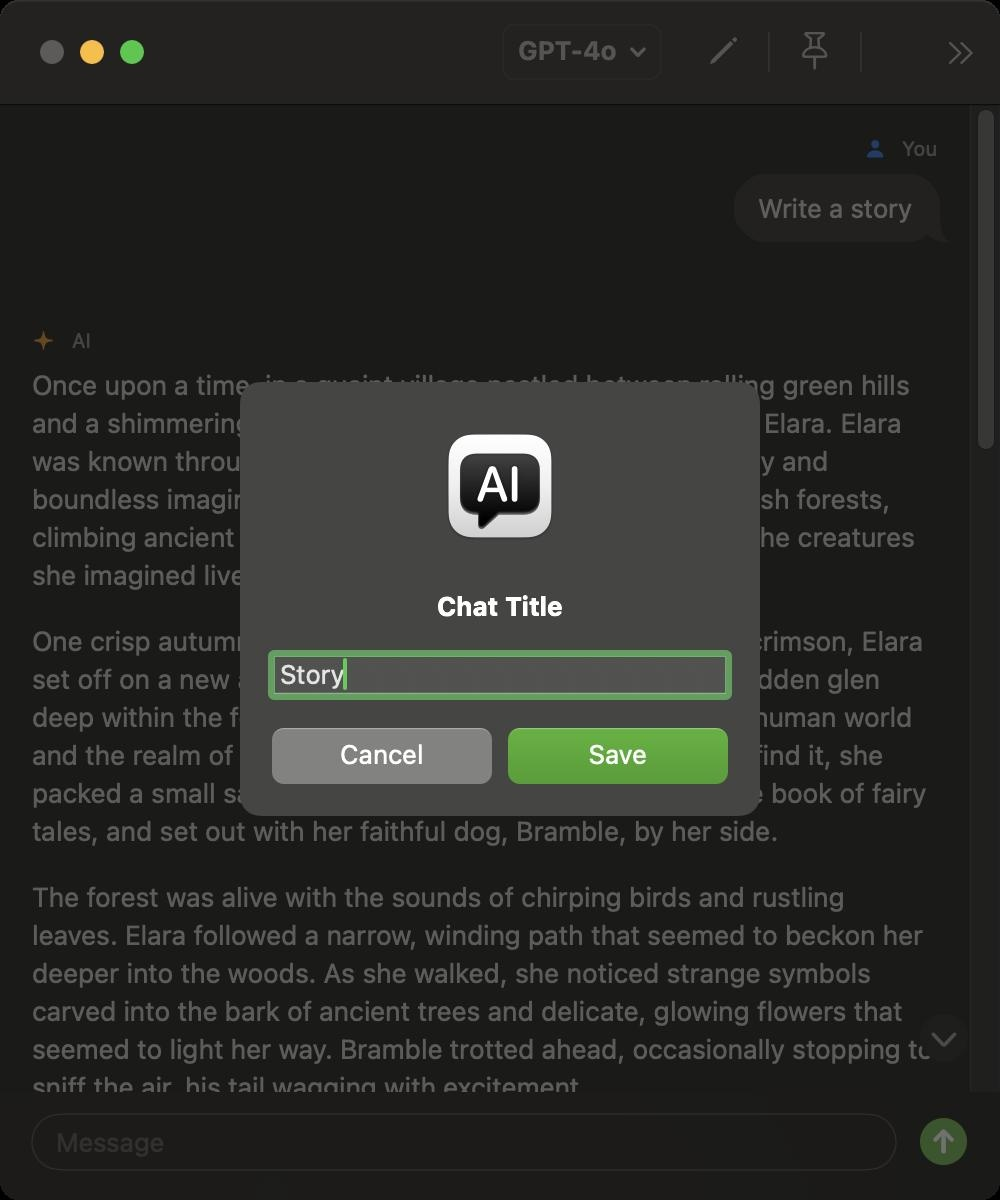
Accessibility tree:
{"name": "", "role": "AXWindow", "description": null, "role_description": "standard window", "value": null, "position": "614.00;235.00", "size": "500;600", "children": [{"name": null, "role": "AXGroup", "description": null, "role_description": "group", "value": null, "position": "0.00;0.00", "size": "500;600", "children": [{"name": null, "role": "AXScrollArea", "description": null, "role_description": "scroll area", "value": null, "position": "0.00;52.00", "size": "500;494", "children": [{"name": null, "role": "AXStaticText", "description": null, "role_description": "text", "value": "You", "position": "433.50;68.00", "size": "36;13", "children": []}, {"name": null, "role": "AXStaticText", "description": null, "role_description": "text", "value": "Write a story ", "position": "379.00;96.23", "size": "81;16", "children": []}, {"name": null, "role": "AXStaticText", "description": null, "role_description": "text", "value": "AI", "position": "17.00;164.23", "size": "29;13", "children": []}, {"name": null, "role": "AXGroup", "description": null, "role_description": "group", "value": null, "position": "16.00;183.50", "size": "453;1422", "children": [{"name": null, "role": "AXGroup", "description": null, "role_description": "group", "value": null, "position": "16.00;183.50", "size": "453;1422", "children": [{"name": "", "role": "AXScrollArea", "description": "", "role_description": "scroll area", "value": "", "position": "16.00;184.00", "size": "453;1422", "children": [{"name": "", "role": "AXWebArea", "description": "", "role_description": "HTML content", "value": "", "position": "16.00;184.00", "size": "453;1422", "children": [{"name": "", "role": "AXGroup", "description": "", "role_description": "group", "value": "", "position": "16.00;184.00", "size": "453;114", "children": [{"name": "", "role": "AXStaticText", "description": "", "role_description": "text", "value": "Once upon a time, in a quaint village nestled between rolling green hills and a shimmering blue lake, there lived a young girl named Elara. Elara was known throughout the village for her insatiable curiosity and boundless imagination. She spent her days exploring the lush forests, climbing ancient trees, and crafting whimsical tales about the creatures she imagined lived there.", "position": "16.00;185.00", "size": "442;111", "children": []}]}, {"name": "", "role": "AXGroup", "description": "", "role_description": "group", "value": "", "position": "16.00;312.00", "size": "453;114", "children": [{"name": "", "role": "AXStaticText", "description": "", "role_description": "text", "value": "One crisp autumn morning, as the leaves turned gold and crimson, Elara set off on a new adventure. She had heard whispers of a hidden glen deep within the forest, a place where the veil between the human world and the realm of magic was said to be thin. Determined to find it, she packed a small satchel with bread, cheese, and her favorite book of fairy tales, and set out with her faithful dog, Bramble, by her side.", "position": "16.00;313.00", "size": "448;111", "children": []}]}, {"name": "", "role": "AXGroup", "description": "", "role_description": "group", "value": "", "position": "16.00;440.00", "size": "453;114", "children": [{"name": "", "role": "AXStaticText", "description": "", "role_description": "text", "value": "The forest was alive with the sounds of chirping birds and rustling leaves. Elara followed a narrow, winding path that seemed to beckon her deeper into the woods. As she walked, she noticed strange symbols carved into the bark of ancient trees and delicate, glowing flowers that seemed to light her way. Bramble trotted ahead, occasionally stopping to sniff the air, his tail wagging with excitement.", "position": "16.00;441.00", "size": "451;111", "children": []}]}, {"name": "", "role": "AXGroup", "description": "", "role_description": "group", "value": "", "position": "16.00;568.00", "size": "453;95", "children": [{"name": "", "role": "AXStaticText", "description": "", "role_description": "text", "value": "After hours of walking, Elara and Bramble arrived at a small clearing bathed in dappled sunlight. In the center of the clearing stood a magnificent tree, its trunk wide and gnarled, its branches stretching high into the sky. The tree’s leaves shimmered with an otherworldly light, and at its base, Elara saw a small, ornate door.", "position": "16.00;569.00", "size": "450;92", "children": []}]}, {"name": "", "role": "AXGroup", "description": "", "role_description": "group", "value": "", "position": "16.00;677.00", "size": "453;95", "children": [{"name": "", "role": "AXStaticText", "description": "", "role_description": "text", "value": "Her heart pounding with excitement, Elara approached the door and gently pushed it open. Inside, she found a spiral staircase made of polished wood, leading downward into the heart of the tree. With Bramble at her heels, she descended the staircase, each step echoing softly in the silence.", "position": "16.00;678.00", "size": "434;92", "children": []}]}, {"name": "", "role": "AXGroup", "description": "", "role_description": "group", "value": "", "position": "16.00;786.00", "size": "453;95", "children": [{"name": "", "role": "AXStaticText", "description": "", "role_description": "text", "value": "At the bottom of the stairs, Elara emerged into a breathtaking underground chamber. The walls were adorned with glowing crystals, casting a soft, ethereal light. In the center of the chamber stood a pedestal, upon which rested an ancient, leather-bound book. Intrigued, Elara approached the pedestal and carefully opened the book.", "position": "16.00;787.00", "size": "440;92", "children": []}]}, {"name": "", "role": "AXGroup", "description": "", "role_description": "group", "value": "", "position": "16.00;895.00", "size": "453;95", "children": [{"name": "", "role": "AXStaticText", "description": "", "role_description": "text", "value": "To her astonishment, the pages were filled with moving illustrations and words that seemed to dance across the paper. The book told the story of a long-forgotten kingdom, where humans and magical creatures once lived in harmony. It spoke of a powerful artifact, the Heartstone, which had the ability to restore balance and peace to the world.", "position": "16.00;896.00", "size": "451;92", "children": []}]}, {"name": "", "role": "AXGroup", "description": "", "role_description": "group", "value": "", "position": "16.00;1004.00", "size": "453;76", "children": [{"name": "", "role": "AXStaticText", "description": "", "role_description": "text", "value": "As Elara read, she realized that the Heartstone was hidden somewhere within the forest, waiting for a brave soul to find it and bring it back to the world. Determined to fulfill this quest, Elara closed the book and set off with Bramble to find the Heartstone.", "position": "16.00;1005.00", "size": "443;73", "children": []}]}, {"name": "", "role": "AXGroup", "description": "", "role_description": "group", "value": "", "position": "16.00;1094.00", "size": "453;95", "children": [{"name": "", "role": "AXStaticText", "description": "", "role_description": "text", "value": "Their journey was filled with challenges and wonders. They encountered talking animals, mischievous fairies, and ancient guardians who tested their courage and wisdom. With each trial, Elara grew stronger and more determined. She discovered that the symbols she had seen earlier were clues, guiding her to the Heartstone’s hidden location.", "position": "16.00;1095.00", "size": "448;92", "children": []}]}, {"name": "", "role": "AXGroup", "description": "", "role_description": "group", "value": "", "position": "16.00;1203.00", "size": "453;95", "children": [{"name": "", "role": "AXStaticText", "description": "", "role_description": "text", "value": "Finally, after many days of searching, Elara and Bramble arrived at a secluded grove, where a crystal-clear spring bubbled up from the ground. At the center of the spring, resting on a bed of moss, was the Heartstone. It glowed with a warm, pulsating light, and Elara could feel its power resonating within her.", "position": "16.00;1204.00", "size": "453;92", "children": []}]}, {"name": "", "role": "AXGroup", "description": "", "role_description": "group", "value": "", "position": "16.00;1312.00", "size": "453;76", "children": [{"name": "", "role": "AXStaticText", "description": "", "role_description": "text", "value": "With great reverence, Elara picked up the Heartstone and held it close. As she did, the forest around her seemed to come alive with vibrant colors and harmonious sounds. The magical creatures she had met along her journey appeared, their faces filled with gratitude and joy.", "position": "16.00;1313.00", "size": "453;73", "children": []}]}, {"name": "", "role": "AXGroup", "description": "", "role_description": "group", "value": "", "position": "16.00;1402.00", "size": "453;76", "children": [{"name": "", "role": "AXStaticText", "description": "", "role_description": "text", "value": "Elara returned to her village, the Heartstone in hand, and shared her incredible adventure with her friends and family. The Heartstone’s magic spread throughout the land, healing old wounds and restoring harmony between humans and magical beings.", "position": "16.00;1403.00", "size": "448;73", "children": []}]}, {"name": "", "role": "AXGroup", "description": "", "role_description": "group", "value": "", "position": "16.00;1492.00", "size": "453;114", "children": [{"name": "", "role": "AXStaticText", "description": "", "role_description": "text", "value": "From that day forward, Elara was celebrated as a hero, and her tale was passed down through generations. The village thrived, and the bond between the human world and the realm of magic grew stronger with each passing year. And so, the story of Elara and the Heartstone became a legend, reminding all who heard it of the power of courage, curiosity, and the magic that lies within us all.", "position": "16.00;1493.00", "size": "450;111", "children": []}]}]}]}]}]}, {"name": null, "role": "AXScrollBar", "description": null, "role_description": "scroll bar", "value": 0.0, "position": "485.00;52.00", "size": "15;494", "children": [{"name": null, "role": "AXValueIndicator", "description": null, "role_description": "value indicator", "value": 0.0, "position": "485.00;54.00", "size": "15;172", "children": []}, {"name": null, "role": "AXButton", "description": null, "role_description": "increment arrow button", "value": null, "position": "485.00;52.00", "size": "0;0", "children": []}, {"name": null, "role": "AXButton", "description": null, "role_description": "decrement arrow button", "value": null, "position": "485.00;52.00", "size": "0;0", "children": []}, {"name": null, "role": "AXButton", "description": null, "role_description": "increment page button", "value": null, "position": "485.00;226.00", "size": "15;320", "children": []}, {"name": null, "role": "AXButton", "description": null, "role_description": "decrement page button", "value": null, "position": "485.00;52.00", "size": "15;2", "children": []}]}]}, {"name": null, "role": "AXButton", "description": "Go Down", "role_description": "button", "value": null, "position": "460.00;507.00", "size": "24;24", "children": []}, {"name": null, "role": "AXStaticText", "description": null, "role_description": "text", "value": "Message", "position": "28.00;563.00", "size": "54;16", "children": []}, {"name": null, "role": "AXScrollArea", "description": null, "role_description": "scroll area", "value": null, "position": "22.00;563.00", "size": "420;16", "children": [{"name": null, "role": "AXTextArea", "description": null, "role_description": "text entry area", "value": "", "position": "22.00;563.00", "size": "405;16", "children": []}, {"name": null, "role": "AXScrollBar", "description": null, "role_description": "scroll bar", "value": 0.0, "position": "427.00;563.00", "size": "15;16", "children": []}]}, {"name": null, "role": "AXButton", "description": "Arrow Up Circle", "role_description": "button", "value": null, "position": "460.00;559.00", "size": "24;24", "children": []}]}, {"name": null, "role": "AXToolbar", "description": null, "role_description": "toolbar", "value": null, "position": "0.00;0.00", "size": "500;52", "children": [{"name": null, "role": "AXGroup", "description": null, "role_description": "group", "value": null, "position": "247.00;0.00", "size": "88;52", "children": [{"name": "GPT-4o", "role": "AXPopUpButton", "description": null, "role_description": "pop up button", "value": null, "position": "251.00;12.00", "size": "80;28", "children": []}]}, {"name": null, "role": "AXButton", "description": "Edit Chat", "role_description": "button", "value": null, "position": "344.00;0.00", "size": "36;52", "children": [{"name": null, "role": "AXButton", "description": "Edit Chat", "role_description": "button", "value": null, "position": "353.00;14.00", "size": "18;17", "children": []}]}, {"name": null, "role": "AXButton", "description": "Pin Chat", "role_description": "button", "value": null, "position": "389.00;0.00", "size": "37;52", "children": [{"name": null, "role": "AXButton", "description": "Pin Chat", "role_description": "button", "value": null, "position": "398.00;14.00", "size": "19;22", "children": []}]}, {"name": null, "role": "AXPopUpButton", "description": "more toolbar items", "role_description": "pop up button", "value": null, "position": "465.00;19.00", "size": "26;14", "children": []}]}, {"name": null, "role": "AXButton", "description": null, "role_description": "close button", "value": null, "position": "19.00;18.00", "size": "14;16", "children": []}, {"name": null, "role": "AXButton", "description": null, "role_description": "zoom button", "value": null, "position": "59.00;18.00", "size": "14;16", "children": [{"name": null, "role": "AXGroup", "description": null, "role_description": "group", "value": null, "position": "59.00;18.00", "size": "14;16", "children": []}]}, {"name": null, "role": "AXButton", "description": null, "role_description": "minimize button", "value": null, "position": "39.00;18.00", "size": "14;16", "children": []}, {"name": null, "role": "AXStaticText", "description": null, "role_description": "text", "value": "", "position": "87.00;0.00", "size": "160;52", "children": []}, {"name": null, "role": "AXSheet", "description": "alert", "role_description": "sheet", "value": null, "position": "120.00;191.00", "size": "260;217", "children": [{"name": null, "role": "AXImage", "description": "AI Pro alert", "role_description": "image", "value": null, "position": "218.00;211.00", "size": "64;64", "children": []}, {"name": null, "role": "AXStaticText", "description": null, "role_description": "text", "value": "Chat Title", "position": "138.00;295.00", "size": "224;16", "children": []}, {"name": null, "role": "AXStaticText", "description": null, "role_description": "text", "value": "", "position": "140.00;185.00", "size": "8;14", "children": []}, {"name": null, "role": "AXGroup", "description": null, "role_description": "group", "value": null, "position": "136.00;327.00", "size": "228;21", "children": [{"name": null, "role": "AXTextField", "description": null, "role_description": "text field", "value": "Story", "position": "136.00;327.00", "size": "228;21", "children": []}]}, {"name": null, "role": "AXButton", "description": "Cancel", "role_description": "button", "value": null, "position": "130.00;358.00", "size": "122;40", "children": []}, {"name": null, "role": "AXButton", "description": "Save", "role_description": "button", "value": null, "position": "248.00;358.00", "size": "122;40", "children": []}]}]}